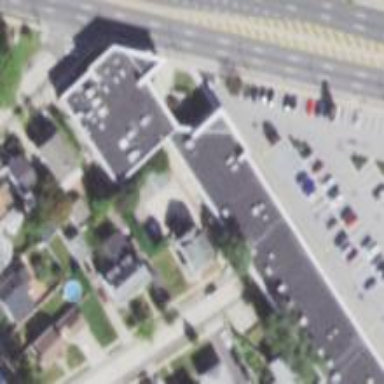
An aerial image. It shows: Retail building.